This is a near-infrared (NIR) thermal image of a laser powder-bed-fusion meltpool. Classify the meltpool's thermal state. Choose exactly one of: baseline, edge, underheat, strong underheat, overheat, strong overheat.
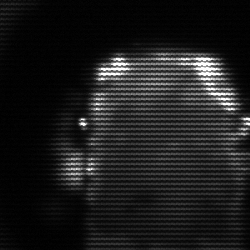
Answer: baseline